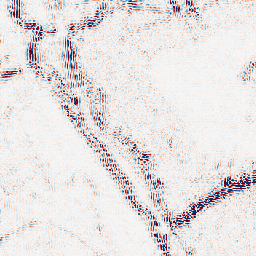
Category: wavelet
Decomposition family: wavelet_reverse_biorthogonal
Decomposition parameters: wavelet: rbio3.5
level: 2
Upsampling method: sinc_blackman
Upsampling parameters: scale: 2
kernel_size: 4
Upsampling scale: 2